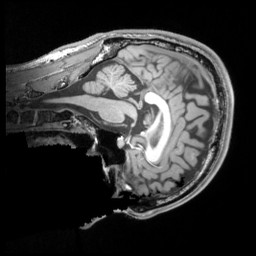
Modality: T1w
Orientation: sagittal
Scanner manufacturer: siemens
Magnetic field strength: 3 T
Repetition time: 2.53 s
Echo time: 0.00326 s